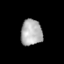
Tissue: prostate
Cell type: Epithelial cells
Senescence score: 0.334
Nuclear area (px): 545
Mean DAPI intensity: 175.983